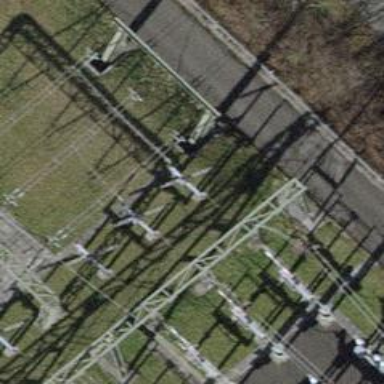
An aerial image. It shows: Bay for power lines.